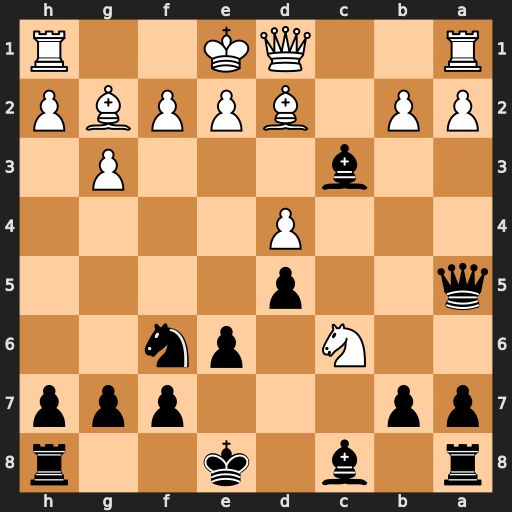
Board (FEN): r1b1k2r/pp3ppp/2N1pn2/q2p4/3P4/2b3P1/PP1BPPBP/R2QK2R
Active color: b
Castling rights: KQkq
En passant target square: -
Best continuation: Bxd2+ Qxd2 Qxd2+ Kxd2 bxc6